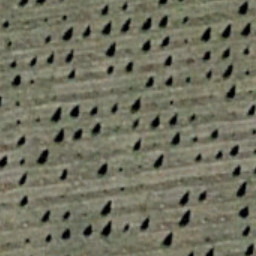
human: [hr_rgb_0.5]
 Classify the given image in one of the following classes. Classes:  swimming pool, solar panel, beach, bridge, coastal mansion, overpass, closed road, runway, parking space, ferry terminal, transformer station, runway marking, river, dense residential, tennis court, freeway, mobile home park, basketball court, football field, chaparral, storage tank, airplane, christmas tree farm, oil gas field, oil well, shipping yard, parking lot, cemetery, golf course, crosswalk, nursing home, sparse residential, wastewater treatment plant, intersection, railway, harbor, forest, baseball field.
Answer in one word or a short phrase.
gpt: christmas tree farm